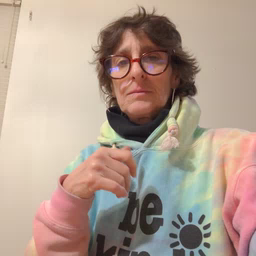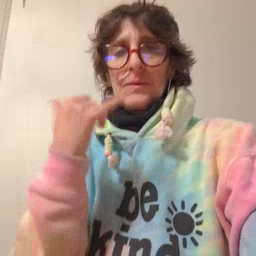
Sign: yellow